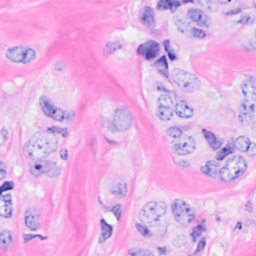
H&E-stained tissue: Breast